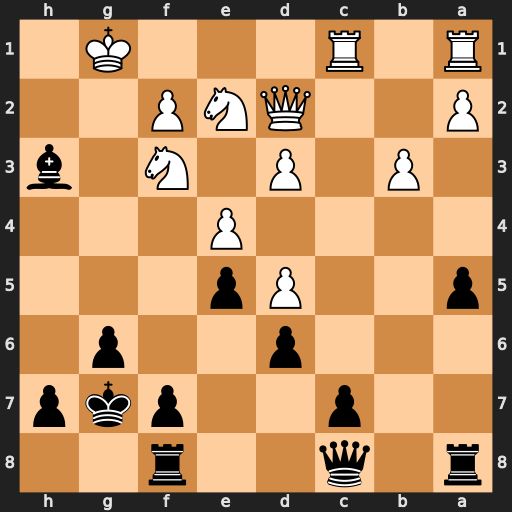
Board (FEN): r1q2r2/2p2pkp/3p2p1/p2Pp3/4P3/1P1P1N1b/P2QNP2/R1R3K1
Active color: b
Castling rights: -
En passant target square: -
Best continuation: Qg4+ Ng3 Qxf3